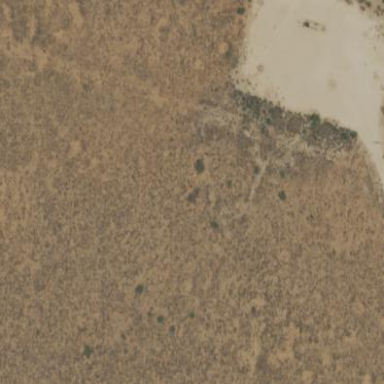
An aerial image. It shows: Wellsite with natural sand surroundings.